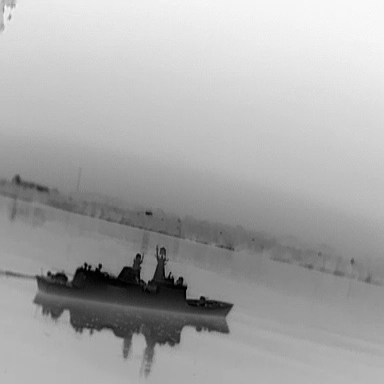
There is a warship in the infrared image.